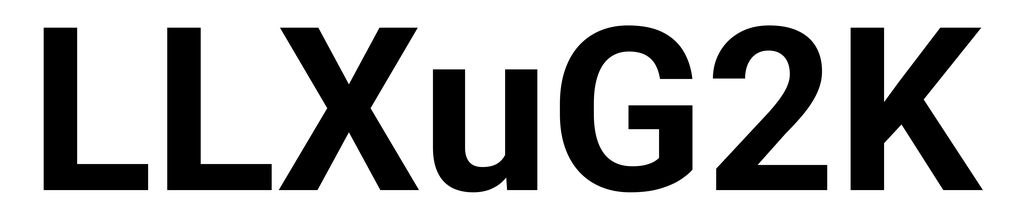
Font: Roboto_Bold